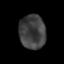
Tissue: prostate
Cell type: T cells
Senescence score: 0.3556
Nuclear area (px): 879
Mean DAPI intensity: 64.127